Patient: sex F, age 83
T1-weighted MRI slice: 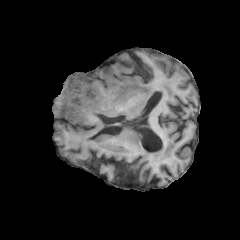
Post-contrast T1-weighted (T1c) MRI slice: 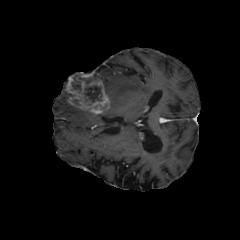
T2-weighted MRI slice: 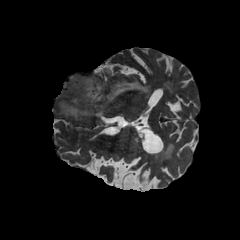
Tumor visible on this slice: yes
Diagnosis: Glioblastoma, IDH-wildtype
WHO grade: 4